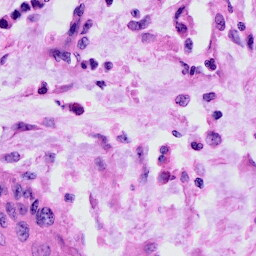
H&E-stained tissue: Cervix